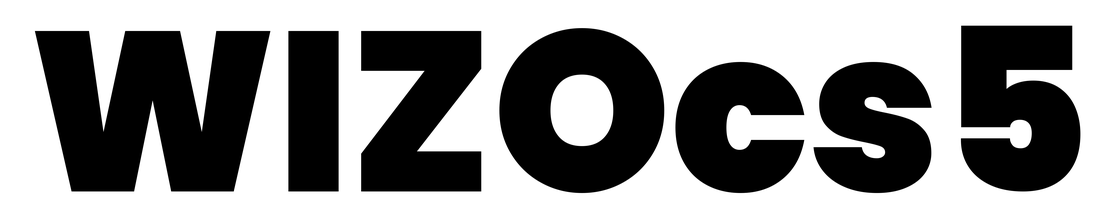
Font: Poppins-Black